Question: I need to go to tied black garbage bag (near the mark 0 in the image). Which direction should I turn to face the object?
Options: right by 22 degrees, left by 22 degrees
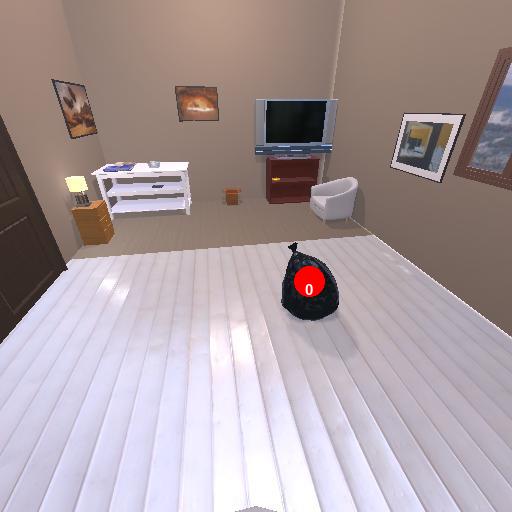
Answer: right by 22 degrees